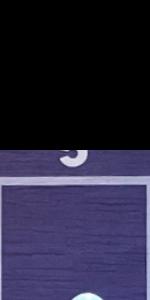
Label: Empty